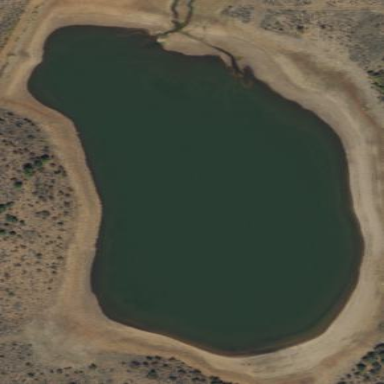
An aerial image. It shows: Reservoir area.